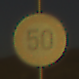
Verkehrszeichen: Geschwindigkeit50
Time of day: SunriseSunset
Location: Outdoor (Nature)
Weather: Clear
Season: NotSpecified
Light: Natural